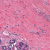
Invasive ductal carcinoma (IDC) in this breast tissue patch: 0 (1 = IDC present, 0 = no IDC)